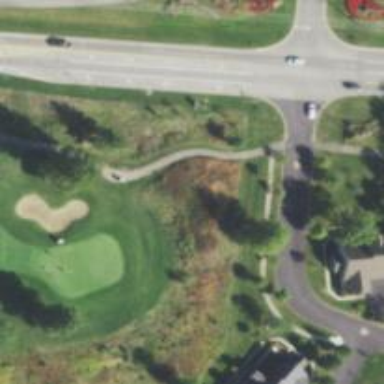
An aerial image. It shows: Path for both road and golf.